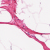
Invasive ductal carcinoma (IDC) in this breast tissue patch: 0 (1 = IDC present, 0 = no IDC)